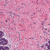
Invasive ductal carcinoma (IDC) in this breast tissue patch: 0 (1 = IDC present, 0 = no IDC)